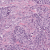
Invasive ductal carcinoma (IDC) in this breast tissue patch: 1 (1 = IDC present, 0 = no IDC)